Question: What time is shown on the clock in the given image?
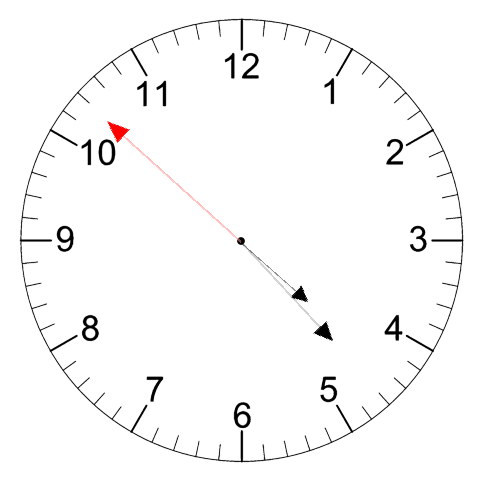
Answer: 04:22:52